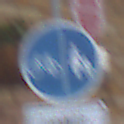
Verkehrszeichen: GetrennterRadUndGehwegRadwegLinks
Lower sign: BesondereFahrzeugeUndTransportgueter6
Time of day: MorningAfternoon
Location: Outdoor (Urban)
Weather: Overcast
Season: NotSpecified
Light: Natural